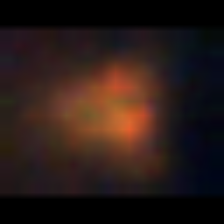
Taxon: NanoPlankton
Group: Other